Question: I have some css that is not hiding the text overflow. Here is the css in a snippet from my code:
'''
$html .= '<span style="display: inline-block; overflow-x: hidden; width: 30%">' . $row[2] . '</span>';
$html .= '<span style="display: inline-block; overflow-x: hidden; width: 50%">' . $row[2] . '</span>';
'''
Here is the visual result in Chrome (lastest stable):

Fully rendered HTML (if that helps) from the screen shot segment shown:
'''
<div class="listWrapper clear"><div class="listIcon" style="width:48px; height:16px"><input src="../system/themes/simple/images/edit.png" alt="Go button" class="submitButton" onclick="$('#action').val('update');$('#locationID').val('0103');" title="Update" type="image">&nbsp;<input src="../system/themes/simple/images/delete.png" alt="Delete button" class="submitButton" onclick="$('#action').val('delete');$('#locationID').val('0103');" title="Click this button to proceed to delete this location" type="image"></div><!-- end .listIcon --><div class="listItem"><div class="rowhighlight"><span style="display: inline-block; overflow-x: hidden; width: 30%">Toronto Pearson Airport</span><span style="display: inline-block; overflow-x: hidden; width: 50%">NY, CA</span><span style="display: inline-block; width: 20%"></span></div><span style="color:#999;font-style:italic;padding-left:8px;"></span></div><!-- end .listItem --></div><!-- end .listWrapper -->
<div class="listWrapper clear"><div class="listIcon" style="width:48px; height:16px"><input src="../system/themes/simple/images/edit.png" alt="Go button" class="submitButton" onclick="$('#action').val('update');$('#locationID').val('0305');" title="Update" type="image">&nbsp;<input src="../system/themes/simple/images/delete.png" alt="Delete button" class="submitButton" onclick="$('#action').val('delete');$('#locationID').val('0305');" title="Click this button to proceed to delete this location" type="image"></div><!-- end .listIcon --><div class="listItem"><div><span style="display: inline-block; overflow-x: hidden; width: 30%">Trailer Building</span><span style="display: inline-block; overflow-x: hidden; width: 50%">310 Rainbow Boulevard, US</span><span style="display: inline-block; width: 20%"></span></div><span style="color:#999;font-style:italic;padding-left:8px;"></span></div><!-- end .listItem --></div><!-- end .listWrapper -->
<div class="listWrapper clear"><div class="listIcon" style="width:48px; height:16px"><input src="../system/themes/simple/images/edit.png" alt="Go button" class="submitButton" onclick="$('#action').val('update');$('#locationID').val('0272');" title="Update" type="image">&nbsp;<input src="../system/themes/simple/images/delete.png" alt="Delete button" class="submitButton" onclick="$('#action').val('delete');$('#locationID').val('0272');" title="Click this button to proceed to delete this location" type="image"></div><!-- end .listIcon --><div class="listItem"><div class="rowhighlight"><span style="display: inline-block; overflow-x: hidden; width: 30%">Travel Lodge</span><span style="display: inline-block; overflow-x: hidden; width: 50%">9401 NFB, (Old Thrift Lodge), US</span><span style="display: inline-block; width: 20%"></span></div><span style="color:#999;font-style:italic;padding-left:8px;"></span></div><!-- end .listItem --></div><!-- end .listWrapper -->
<div class="listWrapper clear"><div class="listIcon" style="width:48px; height:16px"><input src="../system/themes/simple/images/edit.png" alt="Go button" class="submitButton" onclick="$('#action').val('update');$('#locationID').val('0130');" title="Update" type="image">&nbsp;<input src="../system/themes/simple/images/delete.png" alt="Delete button" class="submitButton" onclick="$('#action').val('delete');$('#locationID').val('0130');" title="Click this button to proceed to delete this location" type="image"></div><!-- end .listIcon --><div class="listItem"><div><span style="display: inline-block; overflow-x: hidden; width: 30%">Travelers Budget Inn</span><span style="display: inline-block; overflow-x: hidden; width: 50%">9001 Niagara Falls Blvd., Niagara Falls, NY, 14304, US</span><span style="display: inline-block; width: 20%"><PHONE></span></div><span style="color:#999;font-style:italic;padding-left:8px;"></span></div><!-- end .listItem --></div><!-- end .listWrapper -->
<div class="listWrapper clear"><div class="listIcon" style="width:48px; height:16px"><input src="../system/themes/simple/images/edit.png" alt="Go button" class="submitButton" onclick="$('#action').val('update');$('#locationID').val('0251');" title="Update" type="image">&nbsp;<input src="../system/themes/simple/images/delete.png" alt="Delete button" class="submitButton" onclick="$('#action').val('delete');$('#locationID').val('0251');" title="Click this button to proceed to delete this location" type="image"></div><!-- end .listIcon --><div class="listItem"><div class="rowhighlight"><span style="display: inline-block; overflow-x: hidden; width: 30%">Travelodge Bonaventure</span><span style="display: inline-block; overflow-x: hidden; width: 50%">7737 Lundy's Lane, CA</span><span style="display: inline-block; width: 20%"></span></div><span style="color:#999;font-style:italic;padding-left:8px;"></span></div><!-- end .listItem --></div><!-- end .listWrapper -->
<div class="listWrapper clear"><div class="listIcon" style="width:48px; height:16px"><input src="../system/themes/simple/images/edit.png" alt="Go button" class="submitButton" onclick="$('#action').val('update');$('#locationID').val('0314');" title="Update" type="image">&nbsp;<input src="../system/themes/simple/images/delete.png" alt="Delete button" class="submitButton" onclick="$('#action').val('delete');$('#locationID').val('0314');" title="Click this button to proceed to delete this location" type="image"></div><!-- end .listIcon --><div class="listItem"><div><span style="display: inline-block; overflow-x: hidden; width: 30%">Travelodge Hotel By the Falls</span><span style="display: inline-block; overflow-x: hidden; width: 50%">5257 Ferry Street, CA</span><span style="display: inline-block; width: 20%"></span></div><span style="color:#999;font-style:italic;padding-left:8px;"></span></div><!-- end .listItem --></div><!-- end .listWrapper -->
<div class="listWrapper clear"><div class="listIcon" style="width:48px; height:16px"><input src="../system/themes/simple/images/edit.png" alt="Go button" class="submitButton" onclick="$('#action').val('update');$('#locationID').val('0127');" title="Update" type="image">&nbsp;<input src="../system/themes/simple/images/delete.png" alt="Delete button" class="submitButton" onclick="$('#action').val('delete');$('#locationID').val('0127');" title="Click this button to proceed to delete this location" type="image"></div><!-- end .listIcon --><div class="listItem"><div class="rowhighlight"><span style="display: inline-block; overflow-x: hidden; width: 30%">Travelodge near the Falls</span><span style="display: inline-block; overflow-x: hidden; width: 50%">5257 Ferry St., CA</span><span style="display: inline-block; width: 20%"></span></div><span style="color:#999;font-style:italic;padding-left:8px;"></span></div><!-- end .listItem --></div><!-- end .listWrapper -->
<div class="listWrapper clear"><div class="listIcon" style="width:48px; height:16px"><input src="../system/themes/simple/images/edit.png" alt="Go button" class="submitButton" onclick="$('#action').val('update');$('#locationID').val('0135');" title="Update" type="image">&nbsp;<input src="../system/themes/simple/images/delete.png" alt="Delete button" class="submitButton" onclick="$('#action').val('delete');$('#locationID').val('0135');" title="Click this button to proceed to delete this location" type="image"></div><!-- end .listIcon --><div class="listItem"><div><span style="display: inline-block; overflow-x: hidden; width: 30%">Travelodge Niagara Falls Bonaventure</span><span style="display: inline-block; overflow-x: hidden; width: 50%">7737 Lundys Lane, Niagara Falls, ONT, L2H 1H3, CA</span><span style="display: inline-block; width: 20%"><PHONE></span></div><span style="color:#999;font-style:italic;padding-left:8px;"></span></div><!-- end .listItem --></div><!-- end .listWrapper -->
<div class="listWrapper clear"><div class="listIcon" style="width:48px; height:16px"><input src="../system/themes/simple/images/edit.png" alt="Go button" class="submitButton" onclick="$('#action').val('update');$('#locationID').val('0234');" title="Update" type="image">&nbsp;<input src="../system/themes/simple/images/delete.png" alt="Delete button" class="submitButton" onclick="$('#action').val('delete');$('#locationID').val('0234');" title="Click this button to proceed to delete this location" type="image"></div><!-- end .listIcon --><div class="listItem"><div class="rowhighlight"><span style="display: inline-block; overflow-x: hidden; width: 30%">Travelodge, Clifton Hill</span><span style="display: inline-block; overflow-x: hidden; width: 50%">4943 Clifton Hill, Niagara Falls, ONT, L2G 3H5, CA</span><span style="display: inline-block; width: 20%"><PHONE></span></div><span style="color:#999;font-style:italic;padding-left:8px;"></span></div><!-- end .listItem --></div><!-- end .listWrapper -->
<div class="listWrapper clear"><div class="listIcon" style="width:48px; height:16px"><input src="../system/themes/simple/images/edit.png" alt="Go button" class="submitButton" onclick="$('#action').val('update');$('#locationID').val('0139');" title="Update" type="image">&nbsp;<input src="../system/themes/simple/images/delete.png" alt="Delete button" class="submitButton" onclick="$('#action').val('delete');$('#locationID').val('0139');" title="Click this button to proceed to delete this location" type="image"></div><!-- end .listIcon --><div class="listItem"><div><span style="display: inline-block; overflow-x: hidden; width: 30%">Universal Inn and Suites</span><span style="display: inline-block; overflow-x: hidden; width: 50%">6000 Stanley Ave, CA</span><span style="display: inline-block; width: 20%"></span></div><span style="color:#999;font-style:italic;padding-left:8px;"></span></div><!-- end .listItem --></div><!-- end .listWrapper -->
<div class="listWrapper clear"><div class="listIcon" style="width:48px; height:16px"><input src="../system/themes/simple/images/edit.png" alt="Go button" class="submitButton" onclick="$('#action').val('update');$('#locationID').val('0172');" title="Update" type="image">&nbsp;<input src="../system/themes/simple/images/delete.png" alt="Delete button" class="submitButton" onclick="$('#action').val('delete');$('#locationID').val('0172');" title="Click this button to proceed to delete this location" type="image"></div><!-- end .listIcon --><div class="listItem"><div class="rowhighlight"><span style="display: inline-block; overflow-x: hidden; width: 30%">Via Rail Train Station</span><span style="display: inline-block; overflow-x: hidden; width: 50%">4267 Bridge St., CA</span><span style="display: inline-block; width: 20%"></span></div><span style="color:#999;font-style:italic;padding-left:8px;"></span></div><!-- end .listItem --></div><!-- end .listWrapper -->
<div class="listWrapper clear"><div class="listIcon" style="width:48px; height:16px"><input src="../system/themes/simple/images/edit.png" alt="Go button" class="submitButton" onclick="$('#action').val('update');$('#locationID').val('0253');" title="Update" type="image">&nbsp;<input src="../system/themes/simple/images/delete.png" alt="Delete button" class="submitButton" onclick="$('#action').val('delete');$('#locationID').val('0253');" title="Click this button to proceed to delete this location" type="image"></div><!-- end .listIcon --><div class="listItem"><div><span style="display: inline-block; overflow-x: hidden; width: 30%">Victoria Motor Inn</span><span style="display: inline-block; overflow-x: hidden; width: 50%">5869 Victoria Avenue, CA</span><span style="display: inline-block; width: 20%"></span></div><span style="color:#999;font-style:italic;padding-left:8px;"></span></div><!-- end .listItem --></div><!-- end .listWrapper -->
<div class="listWrapper clear"><div class="listIcon" style="width:48px; height:16px"><input src="../system/themes/simple/images/edit.png" alt="Go button" class="submitButton" onclick="$('#action').val('update');$('#locationID').val('0221');" title="Update" type="image">&nbsp;<input src="../system/themes/simple/images/delete.png" alt="Delete button" class="submitButton" onclick="$('#action').val('delete');$('#locationID').val('0221');" title="Click this button to proceed to delete this location" type="image"></div><!-- end .listIcon --><div class="listItem"><div class="rowhighlight"><span style="display: inline-block; overflow-x: hidden; width: 30%">Victorian Charm B&B</span><span style="display: inline-block; overflow-x: hidden; width: 50%">6028 Culp St., CA</span><span style="display: inline-block; width: 20%"></span></div><span style="color:#999;font-style:italic;padding-left:8px;"></span></div><!-- end .listItem --></div><!-- end .listWrapper -->
'''
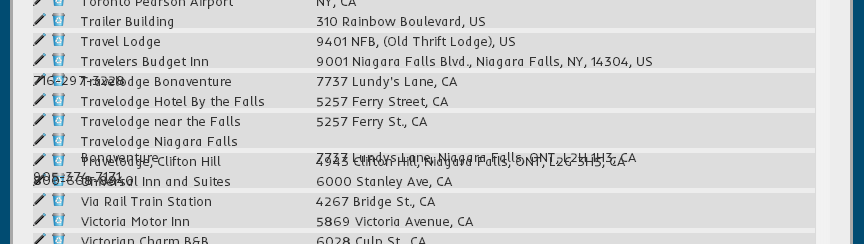
Answer: You also need to specify you don't want the text to wrap, or specify a height for 'overflow' to work. Otherwise it assumes it can just take up some vertical space to show everything.
<URL>
'''
display: inline-block;
overflow-x: hidden;
width: 50%;
white-space: nowrap;
'''
You can also add 'text-overflow: ellipsis;' so that you can see an ellipsis for when the text is too long!
You could also take the full text and, when it's too long and gets clipped, transfer the text into the 'title=""' attribute of the element, so that you can see the whole thing on hover :)